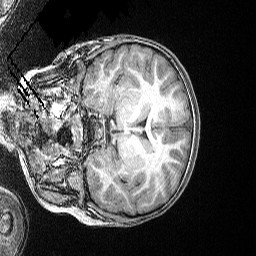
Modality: T1w
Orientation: coronal
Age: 83
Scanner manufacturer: siemens
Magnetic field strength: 3 T
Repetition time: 2.5 s
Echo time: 0.00347 s